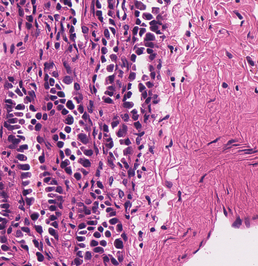
Tumor epithelial tissue: yes
Tumor-associated stroma tissue: yes
Normal tissue: no